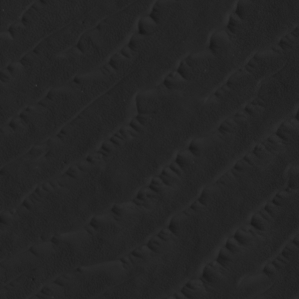
Label: non_frost